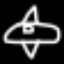
Label: airplane